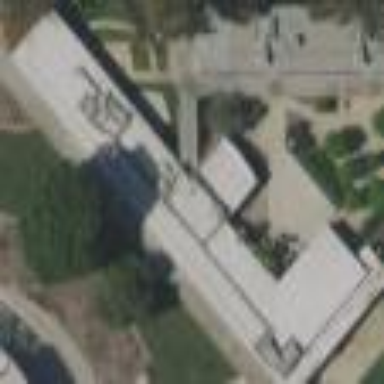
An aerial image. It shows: College building.